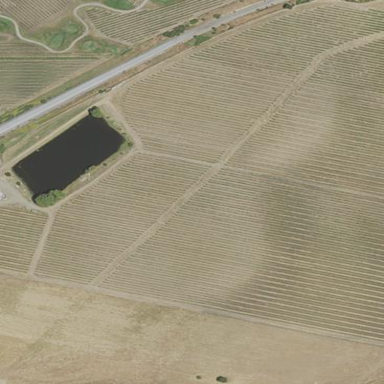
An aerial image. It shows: Vineyard growing wine grapes.